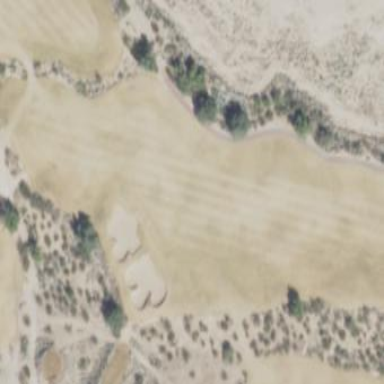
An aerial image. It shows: Area with grass used as rough in golf course.